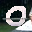
Label: 0